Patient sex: F
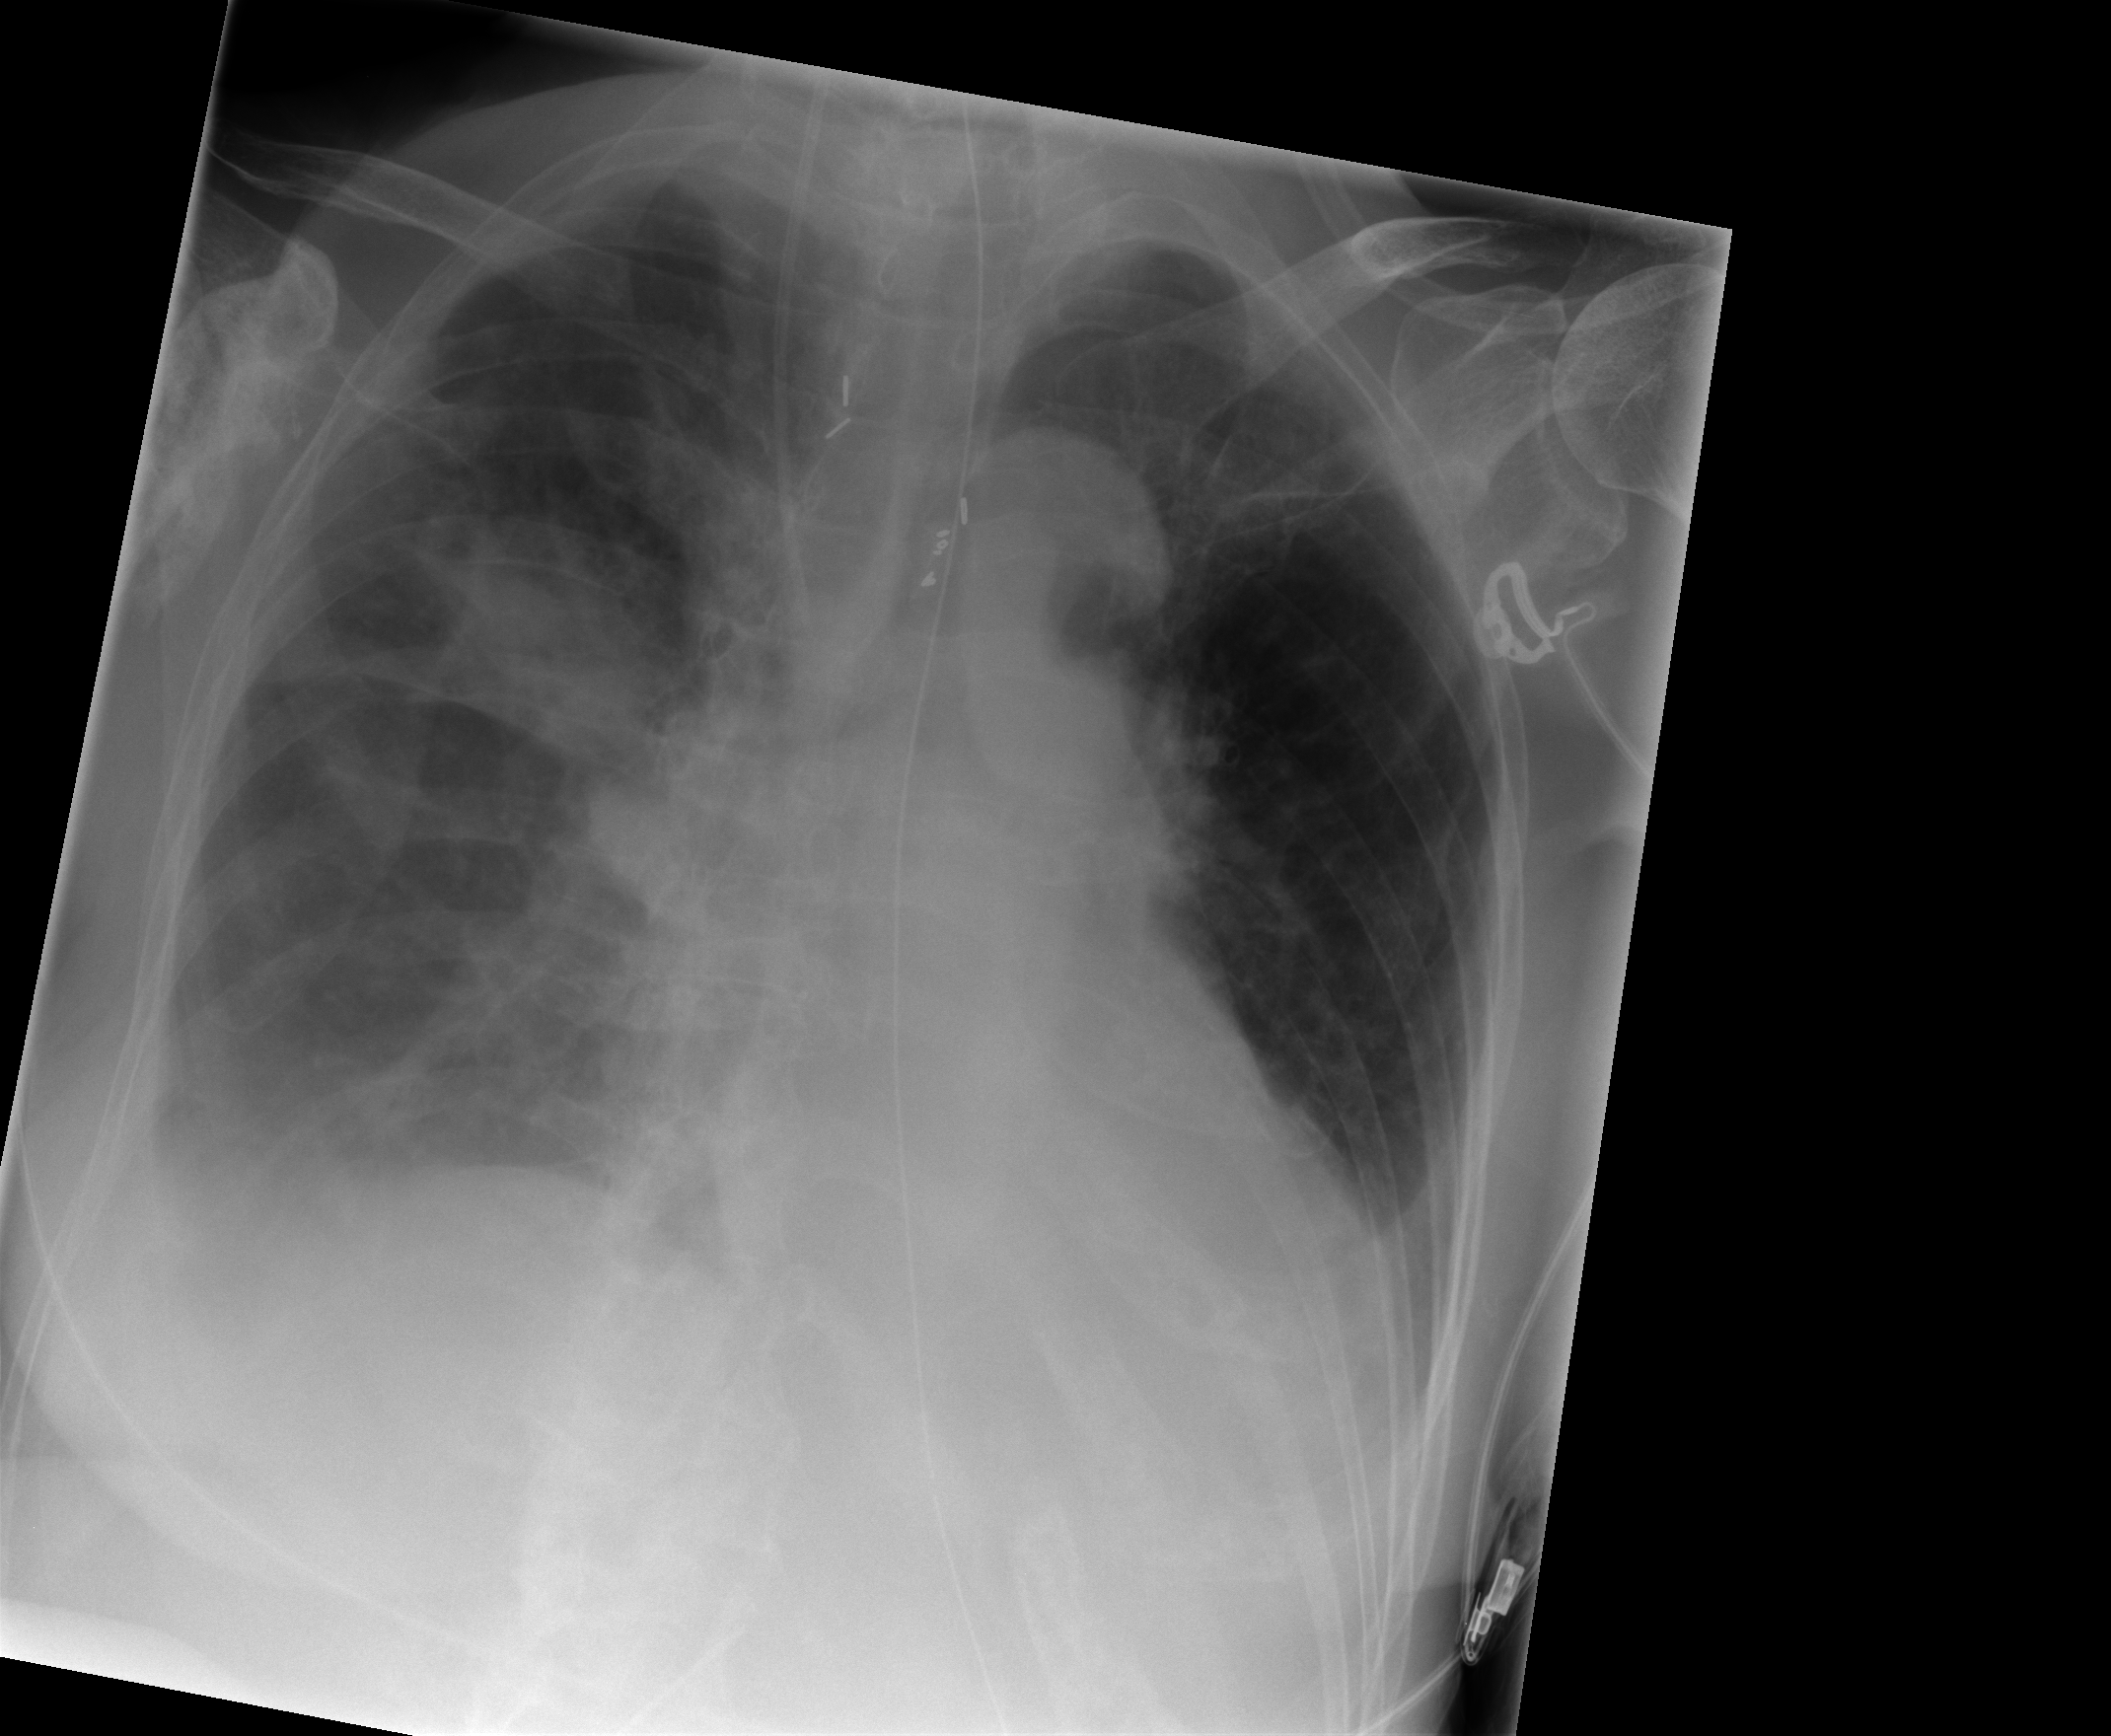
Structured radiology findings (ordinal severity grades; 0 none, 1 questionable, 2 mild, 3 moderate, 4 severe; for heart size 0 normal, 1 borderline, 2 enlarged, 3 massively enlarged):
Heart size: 2
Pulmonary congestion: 1
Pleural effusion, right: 2
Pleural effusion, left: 0
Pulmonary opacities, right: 0
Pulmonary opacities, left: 0
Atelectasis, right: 2
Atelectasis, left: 0